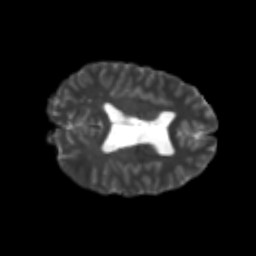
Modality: T2w
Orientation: axial
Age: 21
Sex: male
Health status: healthy
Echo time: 0.074 s